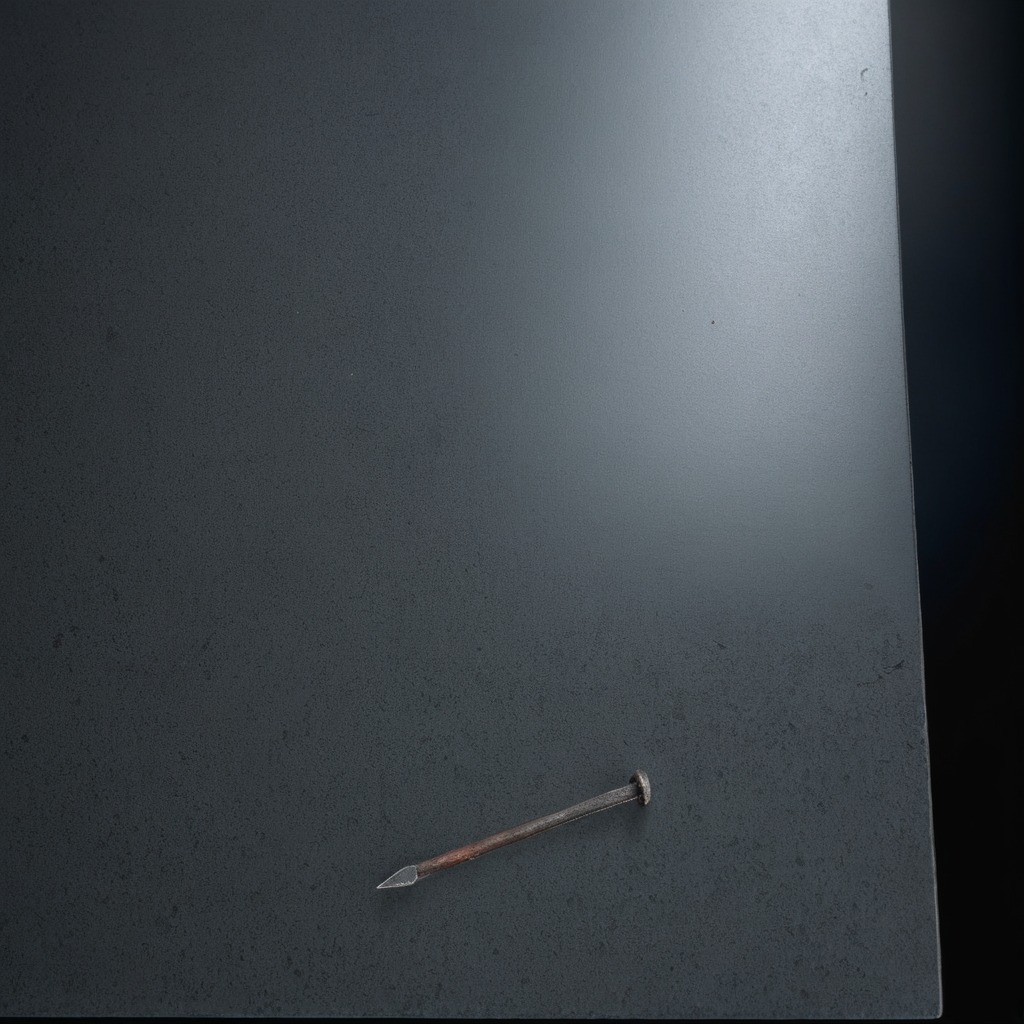
A nail is lying on the clean granite table inside a workshop at night.